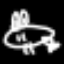
Label: frog